Question: In Eclipse (2018-09) Problems tab, I have thousands of warnings, but it display only 100 warnings,
I follow <URL> suggestion:
> In your Eclipse IDE Preferences (whether its Eclipse, Flex Builder or Adobe ColdFusion Builder), any Eclipse based IDE, you will find this setting under Java->Compiler->Building.

But I still see only 100 warnings after 'clean' projects and restart
-Note I found in comments workaround, but I don't see such option in my eclipse:
> Click corner triangle.
Select preferencesUncross:
[ ] Use marker limits
Is there a way to display all compiler warnings in eclipse?
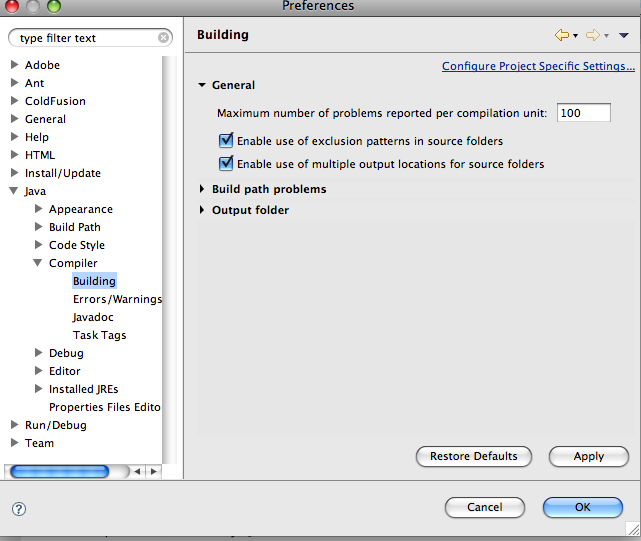
Answer: This applies to eclipse neon, on problems view click on triangle pointing down on top-right corner. Then select "Configure Contents...". Under "Number of items visible per group" enter the value what you want.